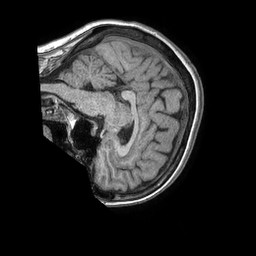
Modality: T1w
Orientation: sagittal
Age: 53
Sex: female
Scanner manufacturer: philips
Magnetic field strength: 1.5 T
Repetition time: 0.007659 s
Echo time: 0.003514 s